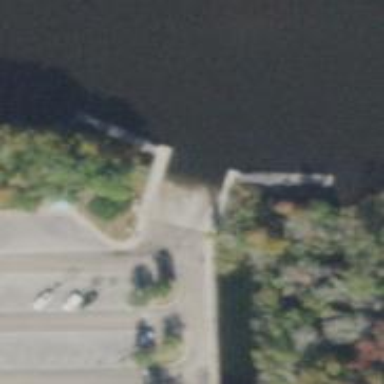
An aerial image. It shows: Slipway on leisure land.